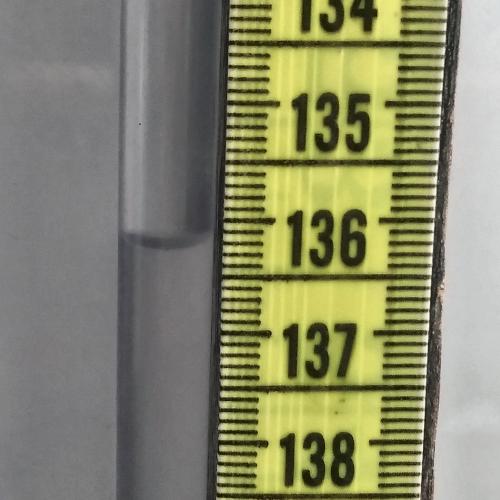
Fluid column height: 136.2 cm